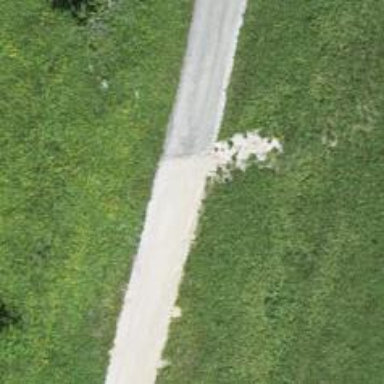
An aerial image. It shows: Gravel track with grade2 tracktype.